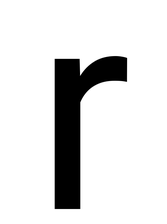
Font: Roboto_Regular